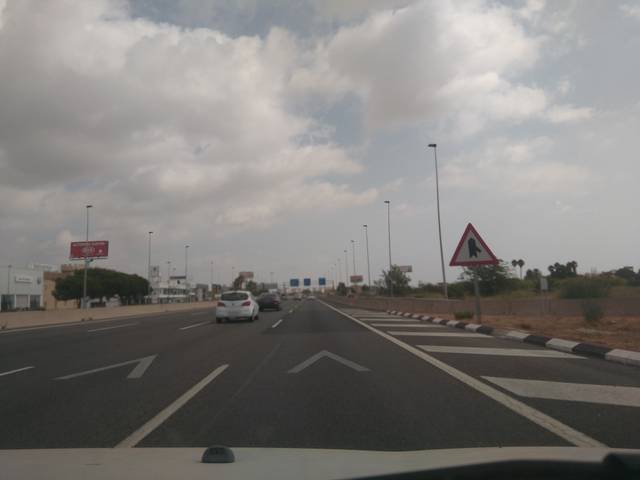
Region: Spain
Coordinates: 39.425, -0.373